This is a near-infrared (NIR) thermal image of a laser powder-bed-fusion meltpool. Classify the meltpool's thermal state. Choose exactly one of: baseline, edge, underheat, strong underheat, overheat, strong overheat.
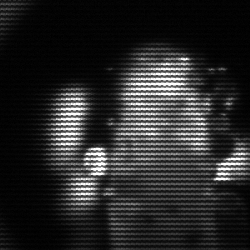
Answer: strong underheat